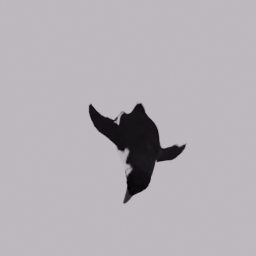
Label: animals